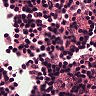
Metastatic tissue present: no